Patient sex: M
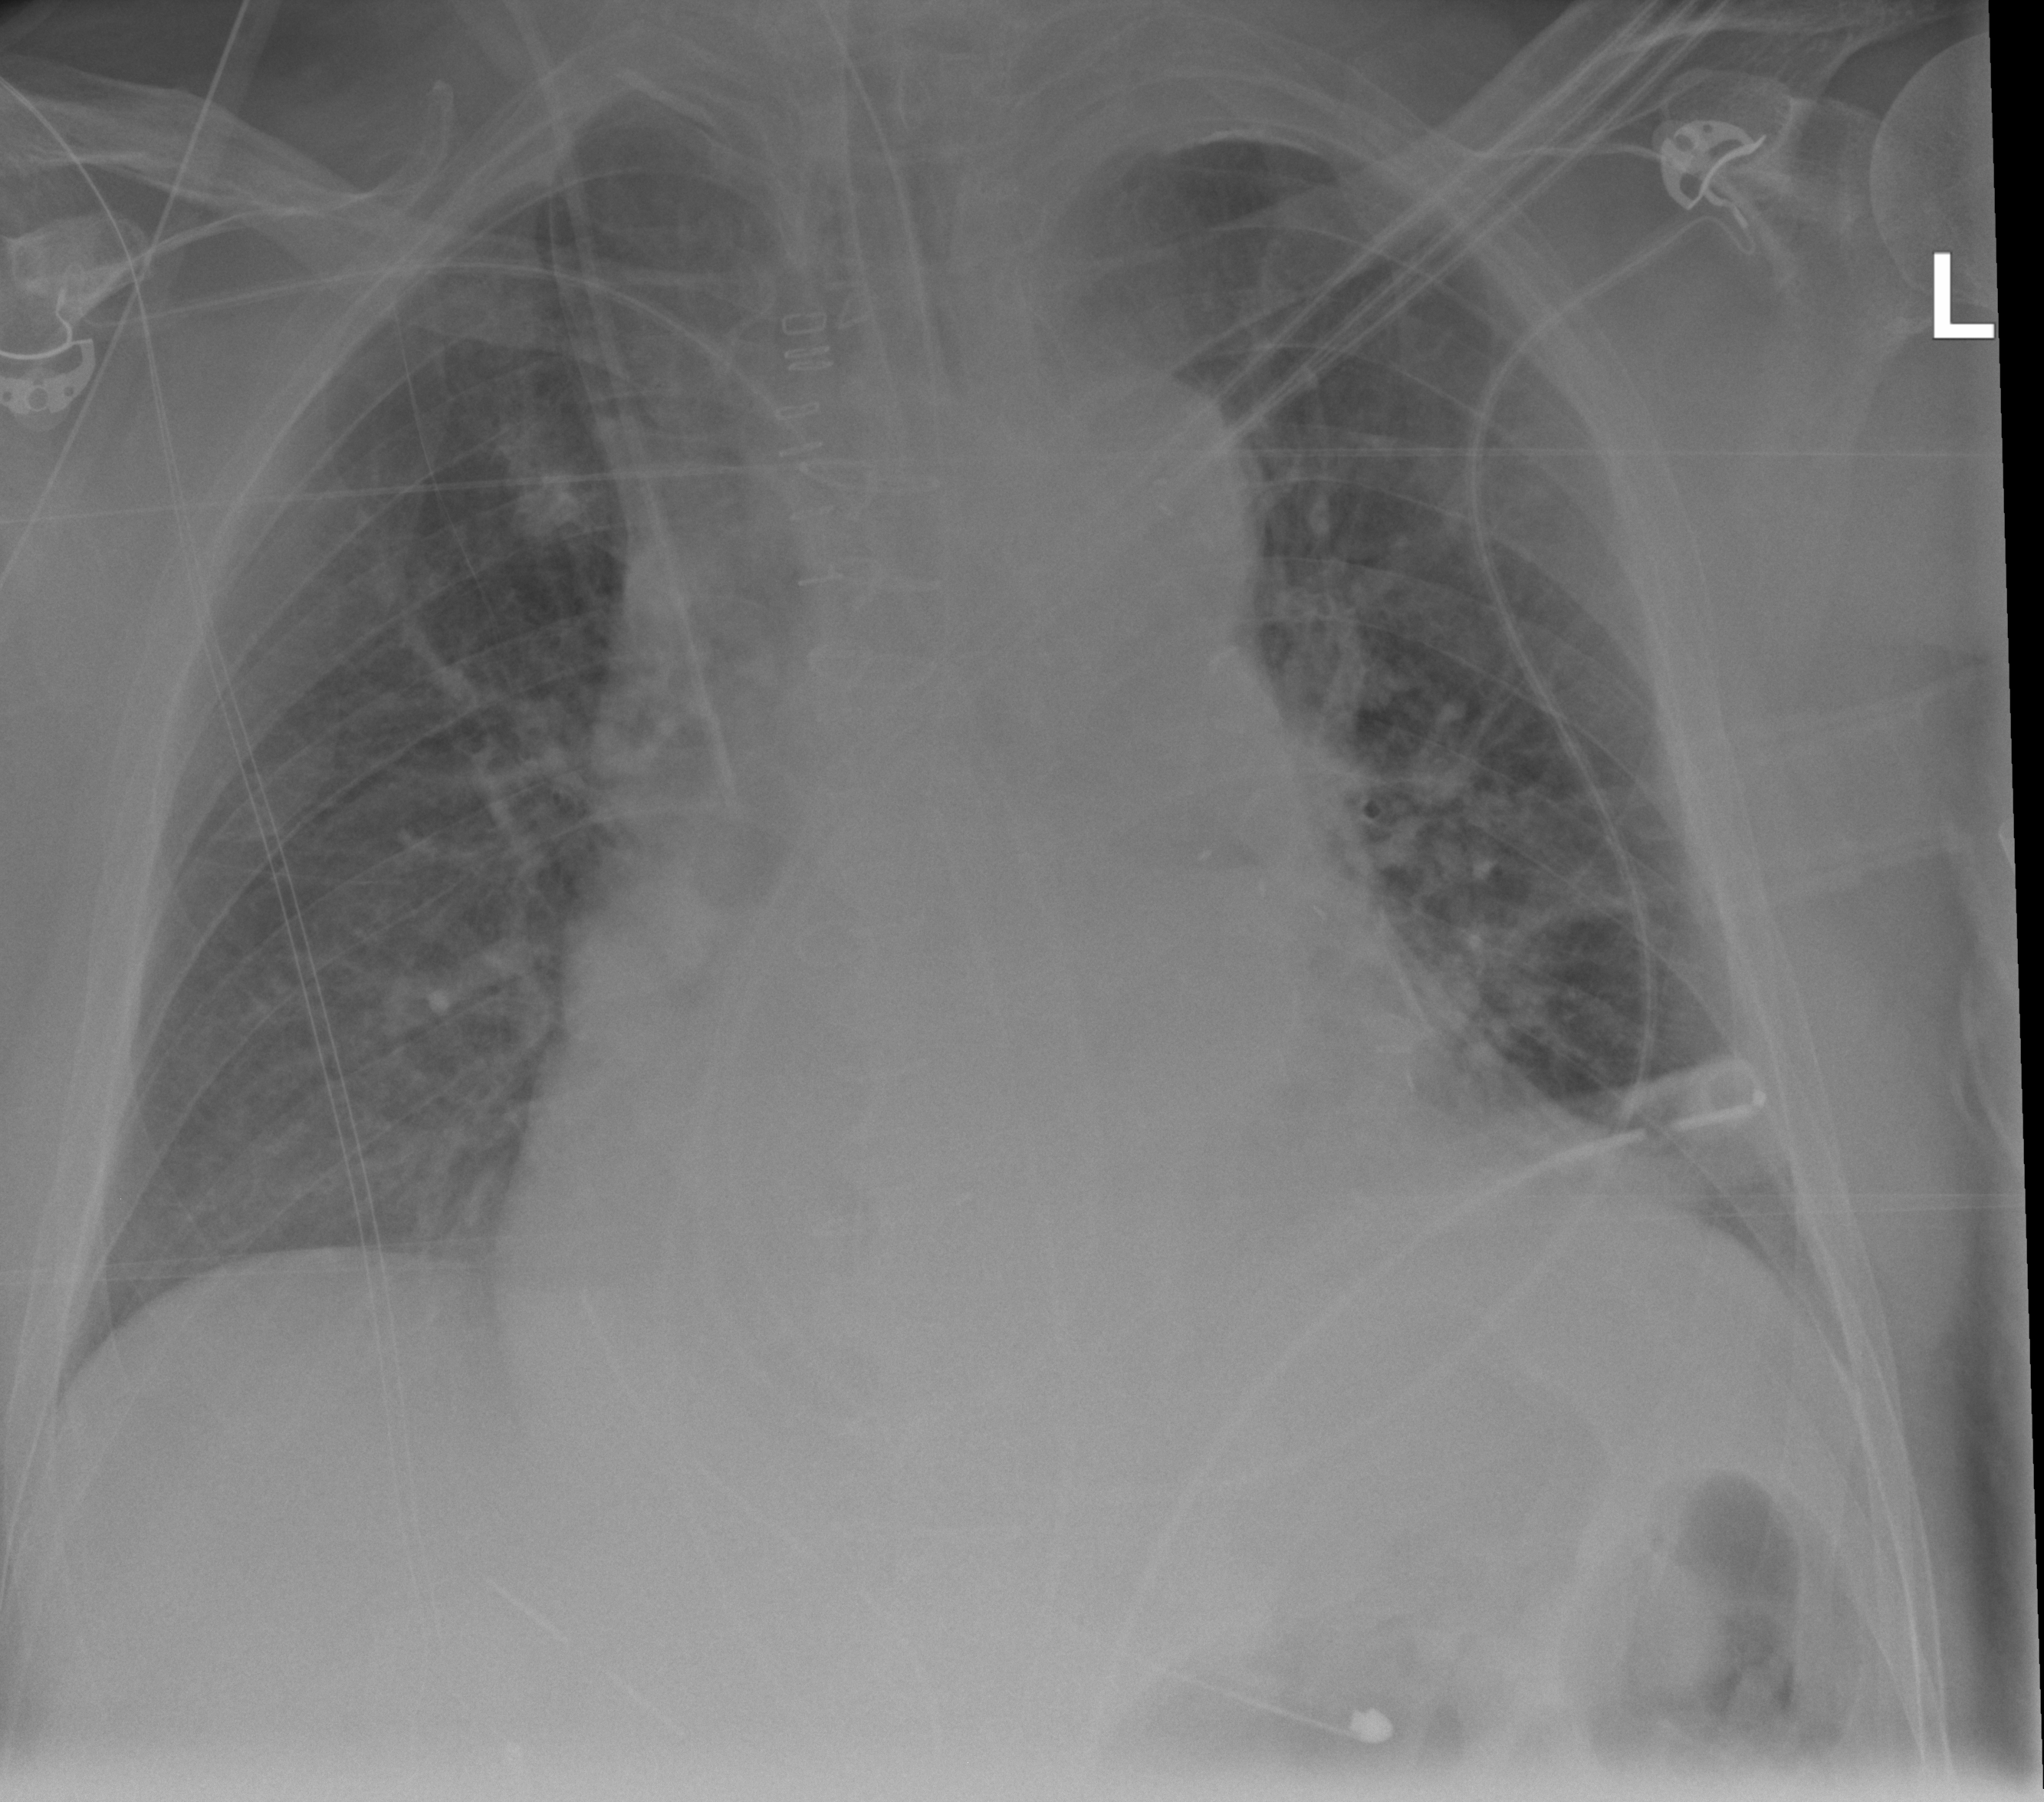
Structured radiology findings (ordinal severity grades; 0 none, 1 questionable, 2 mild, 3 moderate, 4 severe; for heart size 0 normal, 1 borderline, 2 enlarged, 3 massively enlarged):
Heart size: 2
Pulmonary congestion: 0
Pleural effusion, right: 0
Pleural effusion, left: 0
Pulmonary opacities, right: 0
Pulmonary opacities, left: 0
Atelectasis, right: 0
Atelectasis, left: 0